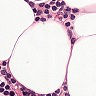
Metastatic tissue present: no